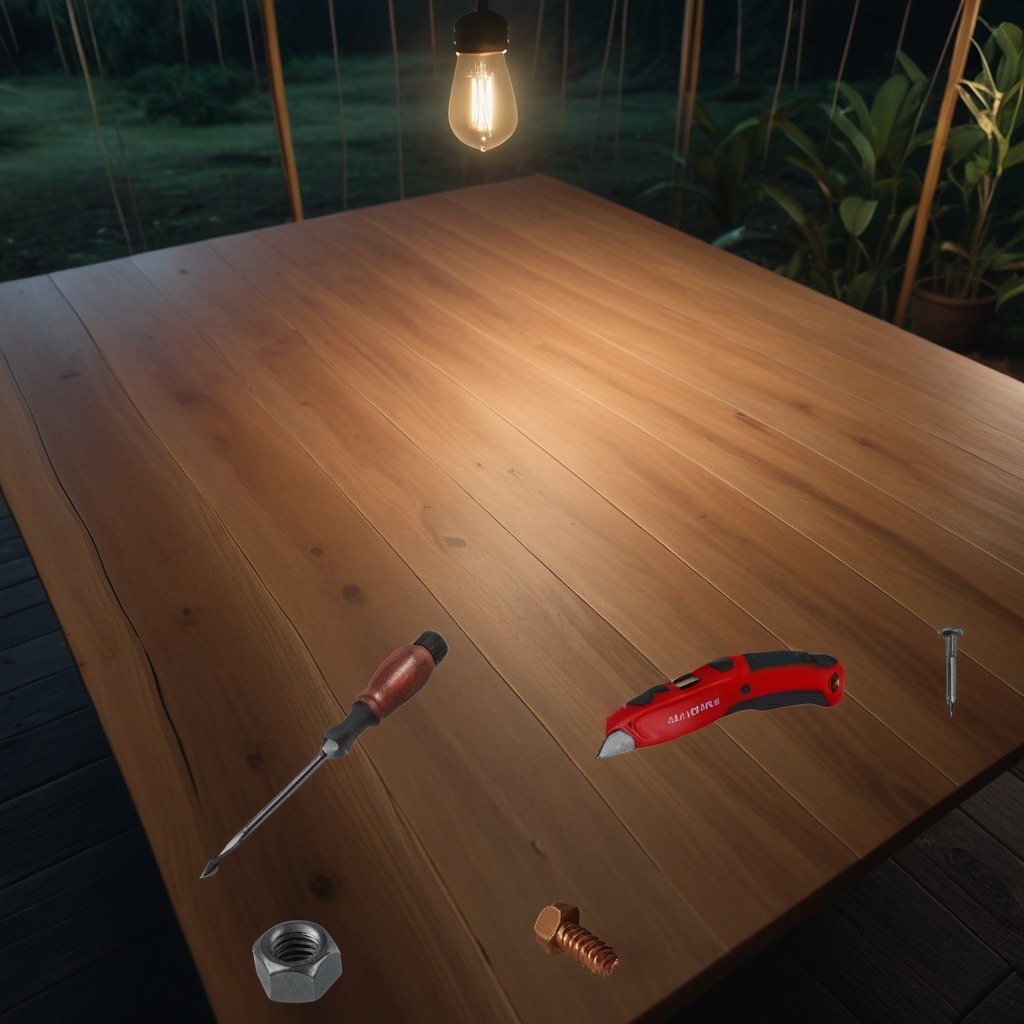
A utility knife, a metal machine screw, an iron nail, a screwdriver, and a metal nut are lying on the wooden table inside a jungle field workshop tent at night.